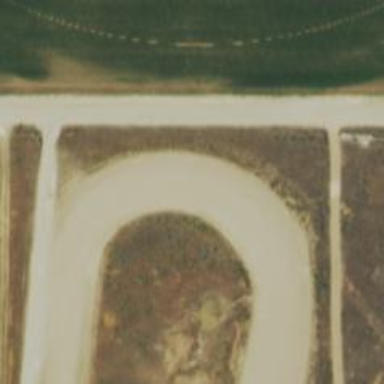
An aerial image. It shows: Raceway for motor sports.